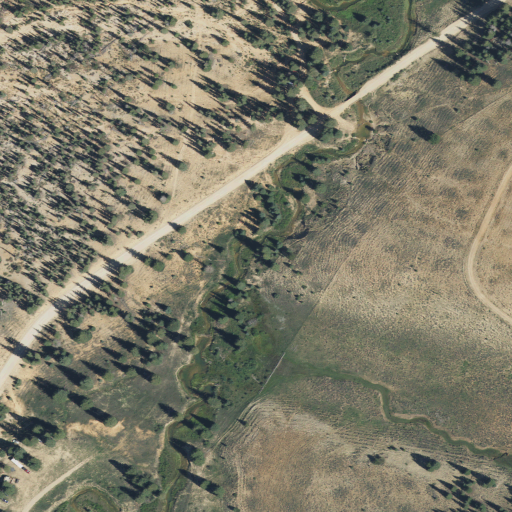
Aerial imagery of valley in Utah named Long Hollow containing evergreen forest, shrub, open development, mixed forest, and low intensity development